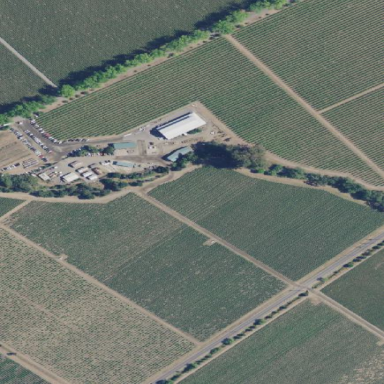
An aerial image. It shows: Vineyard with grape crops.